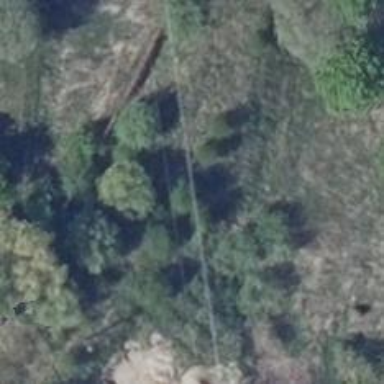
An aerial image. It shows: Abandoned railway spur.